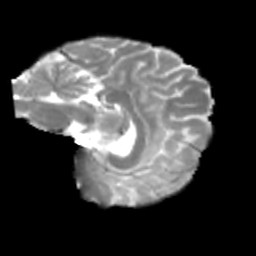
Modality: T2w
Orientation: sagittal
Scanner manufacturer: siemens
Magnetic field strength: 3 T
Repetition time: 4 s
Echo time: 0.0594 s